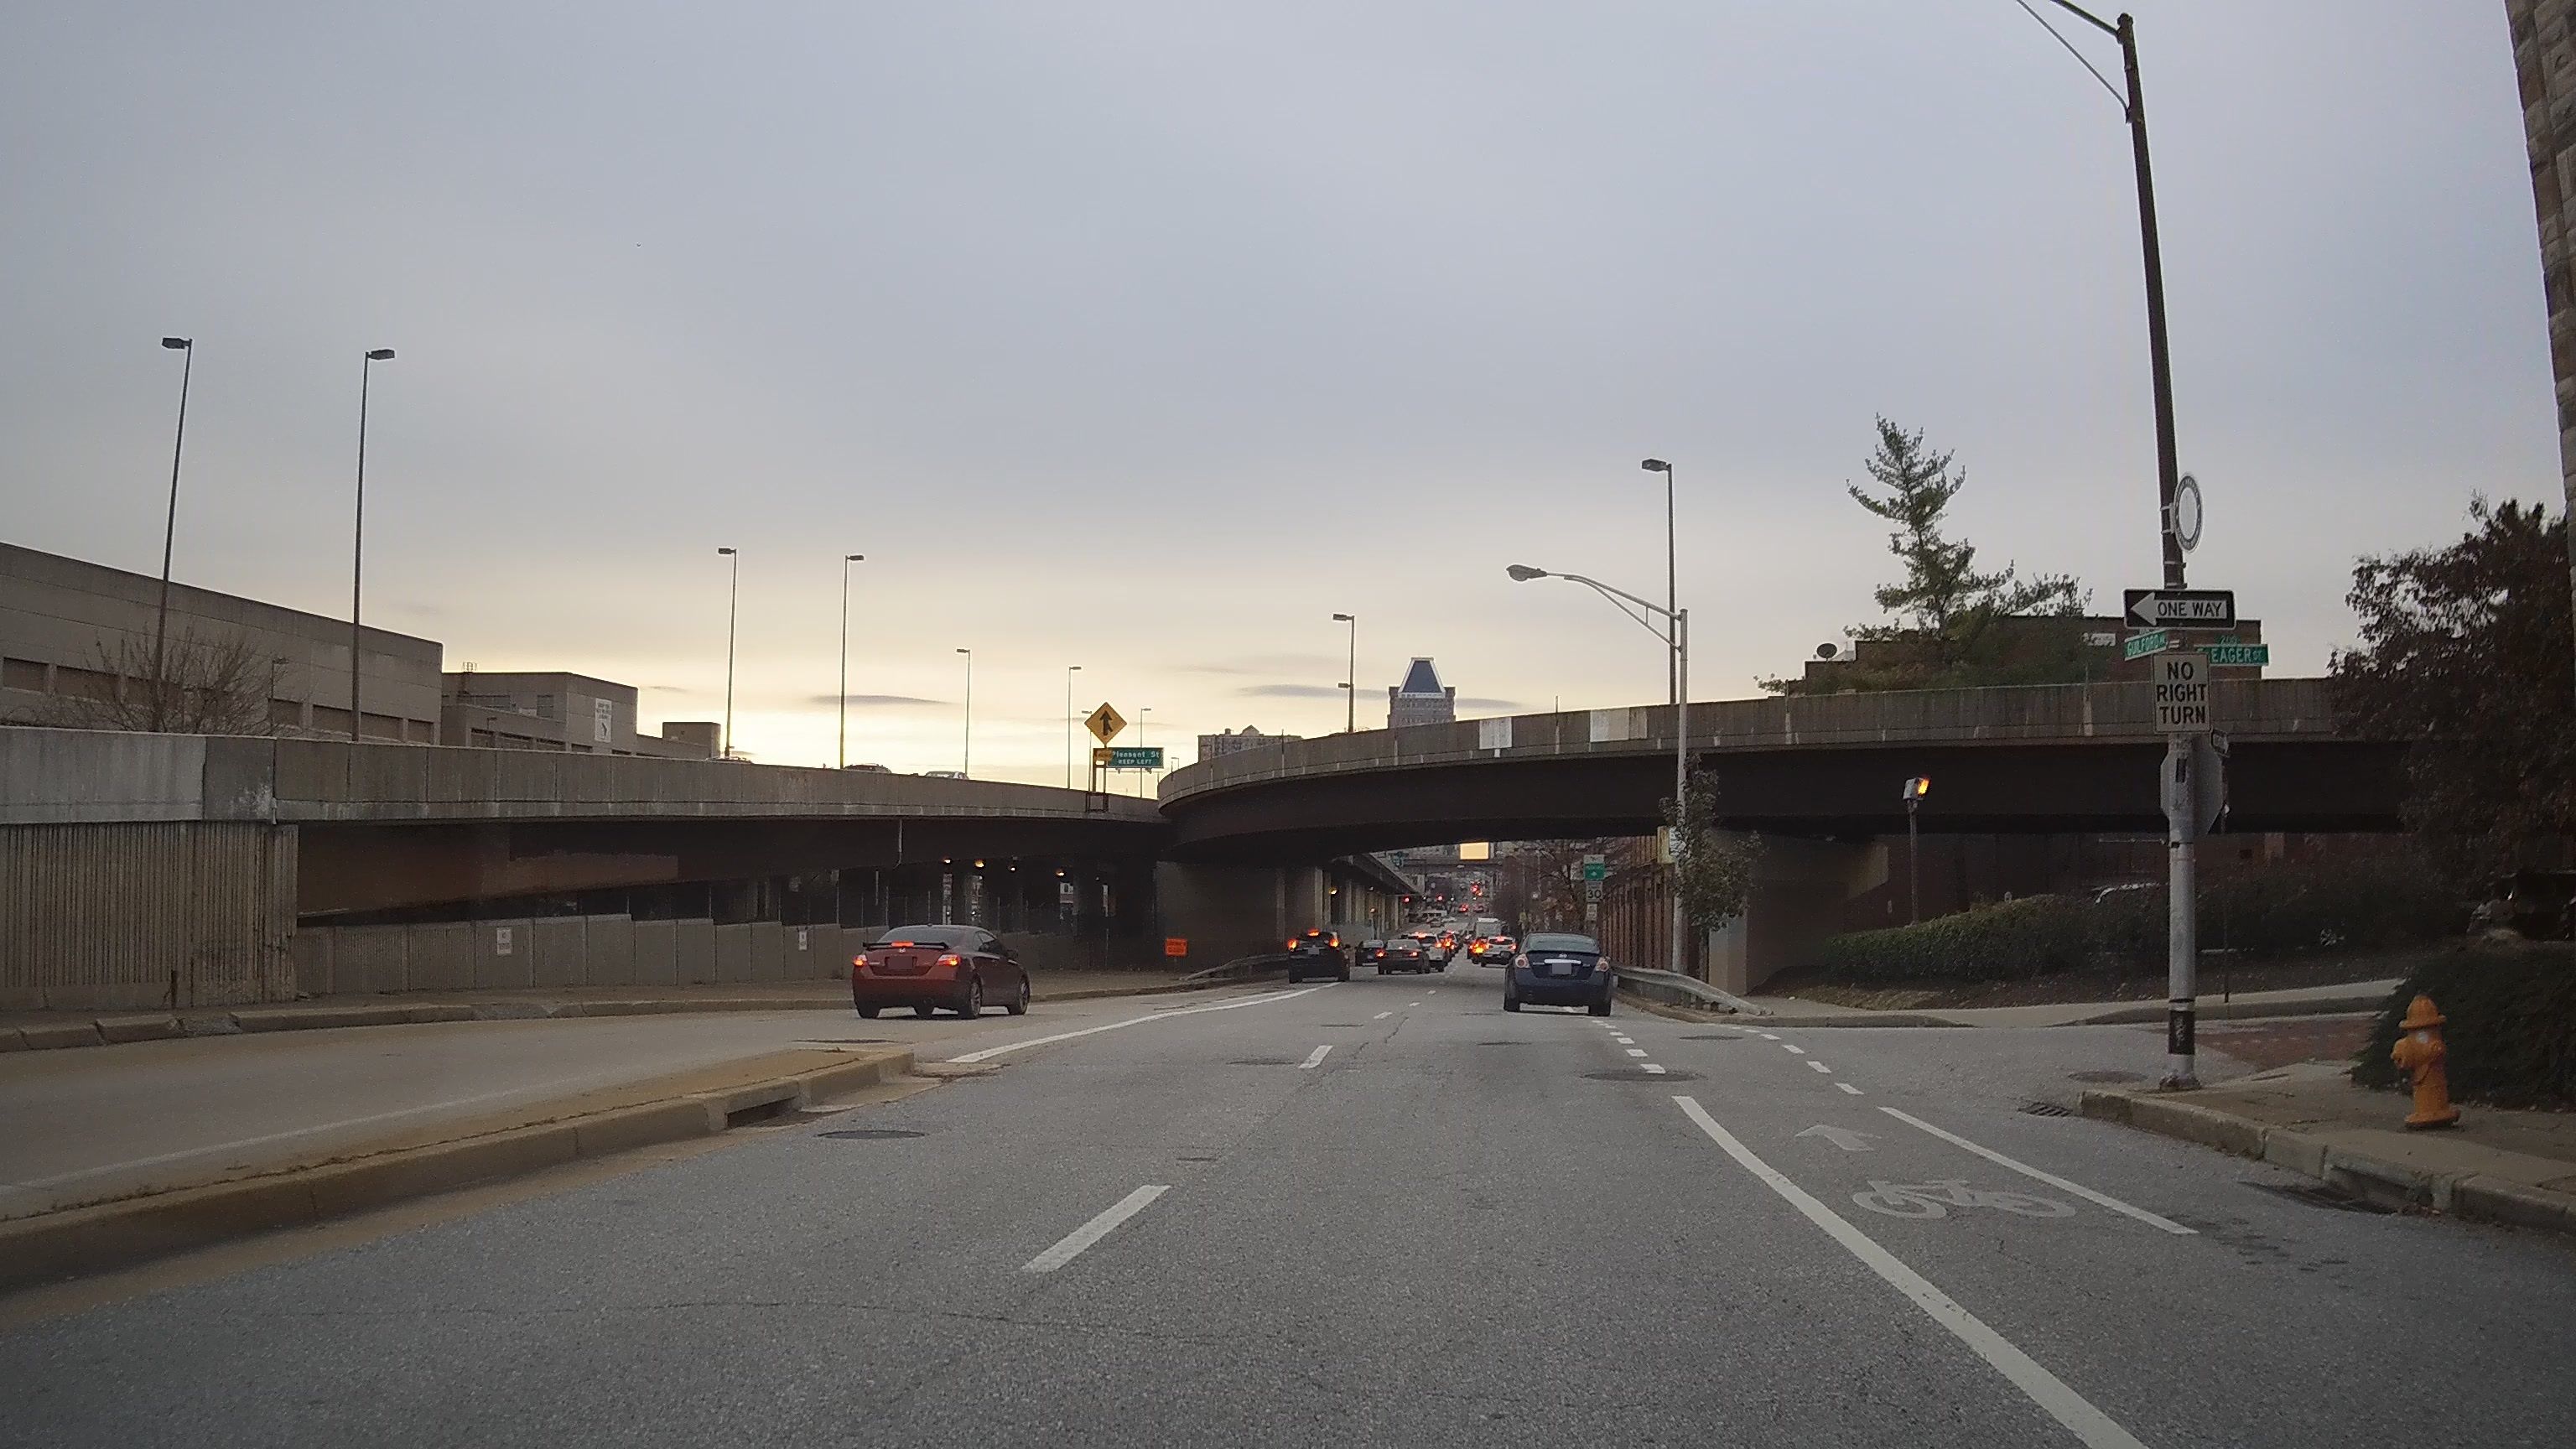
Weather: clear
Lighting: day
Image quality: good
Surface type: driving surface
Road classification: tertiary
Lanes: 2
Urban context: urban centre
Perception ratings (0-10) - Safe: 0.68, Lively: 2.92, Beautiful: 1.46, Boring: 1.61, Depressing: 5.21, Wealthy: 1.12